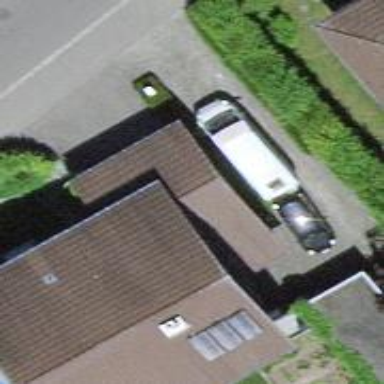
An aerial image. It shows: Simple and straightforward house.